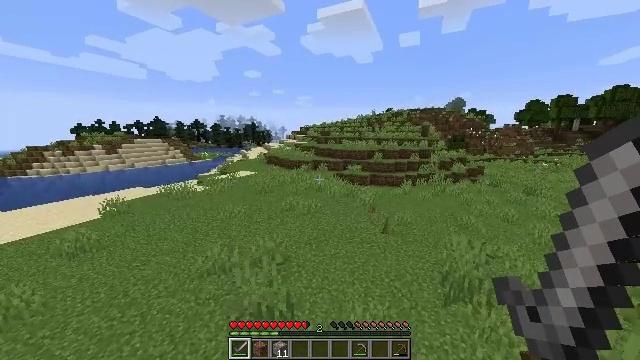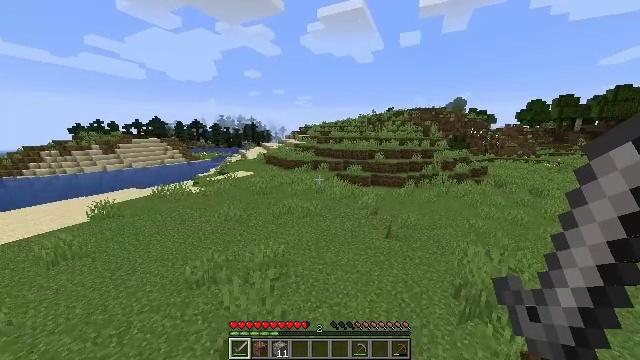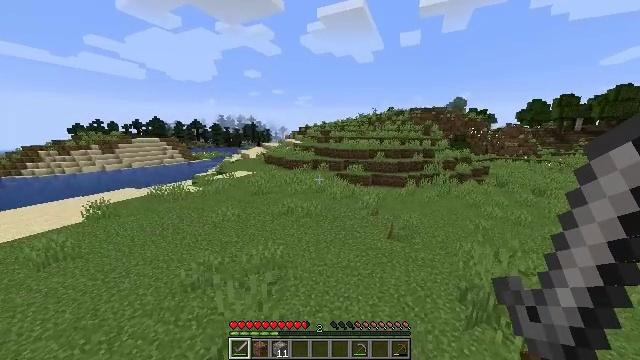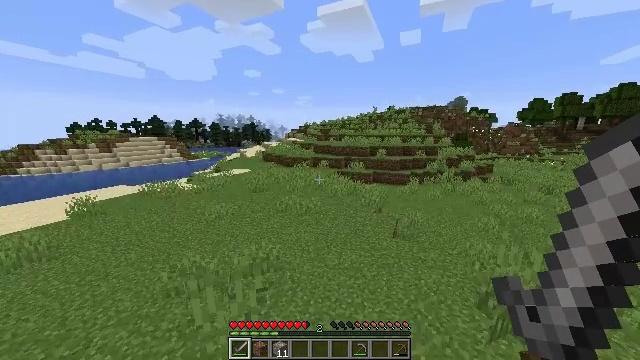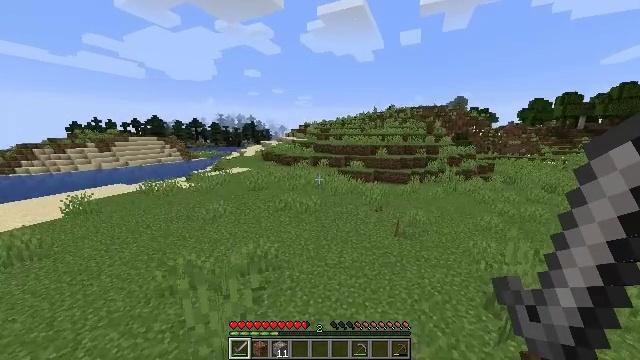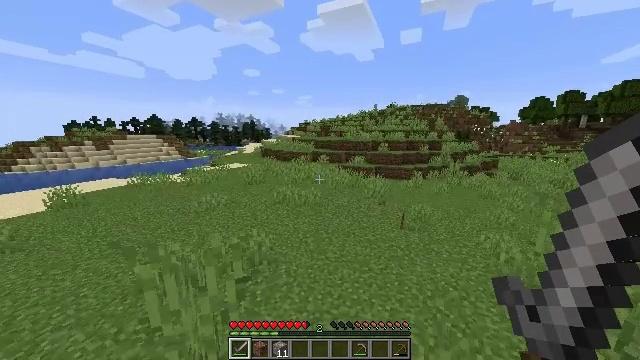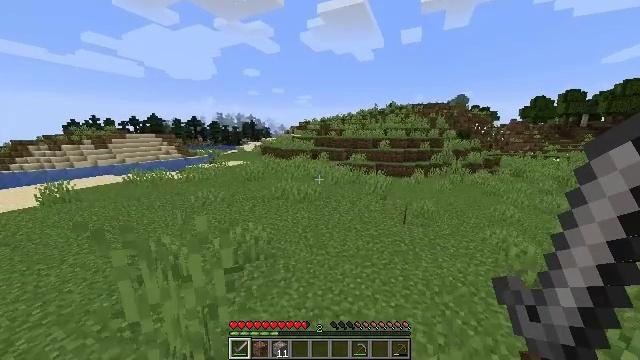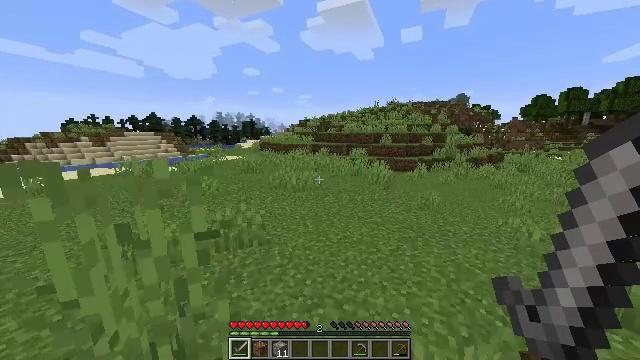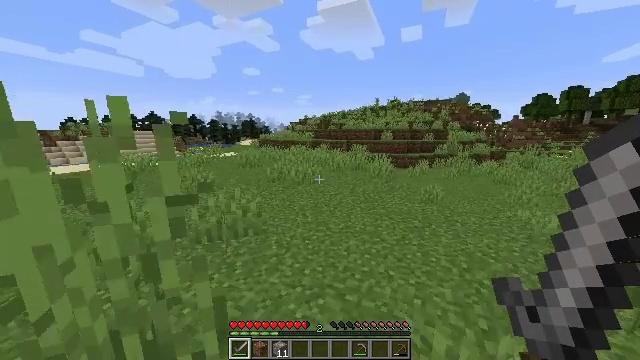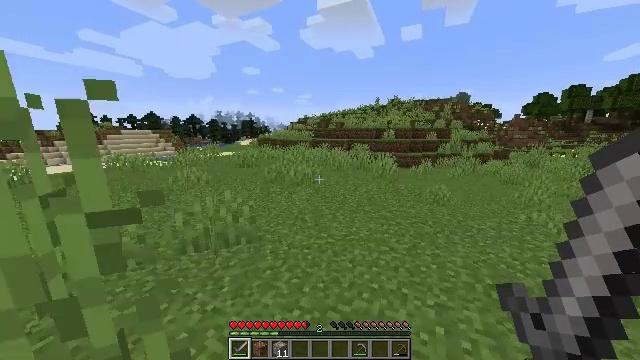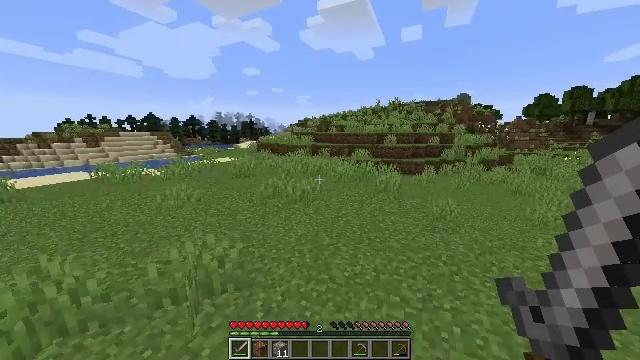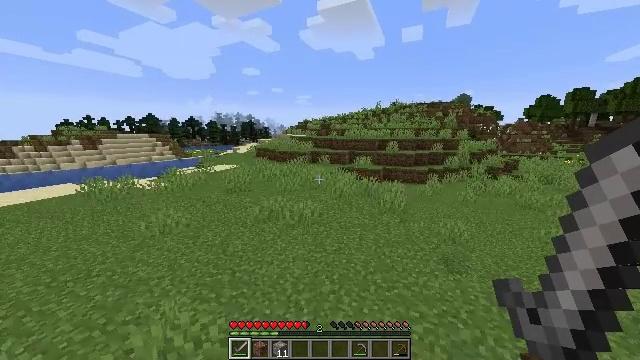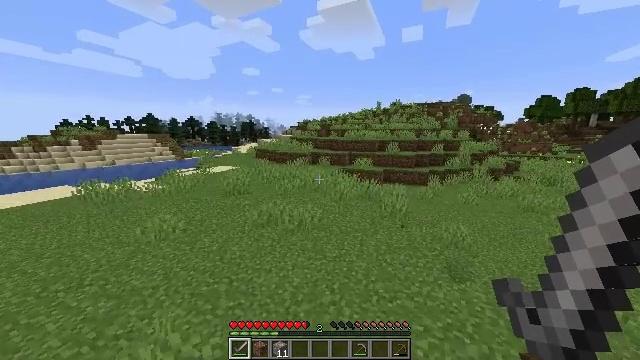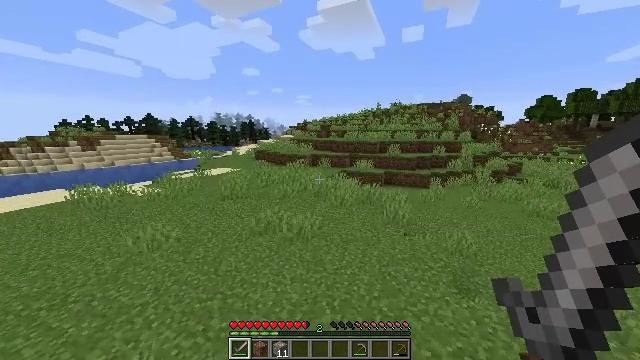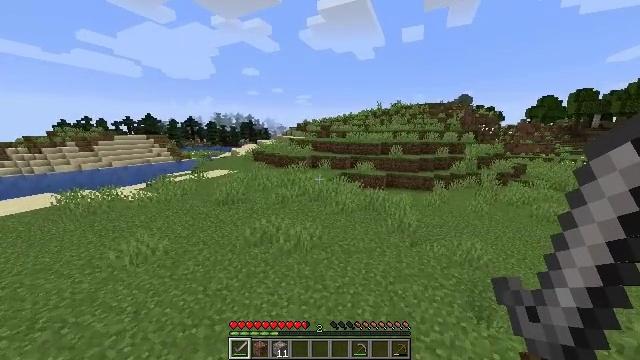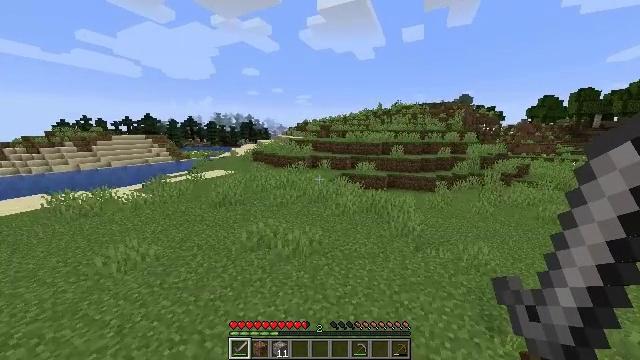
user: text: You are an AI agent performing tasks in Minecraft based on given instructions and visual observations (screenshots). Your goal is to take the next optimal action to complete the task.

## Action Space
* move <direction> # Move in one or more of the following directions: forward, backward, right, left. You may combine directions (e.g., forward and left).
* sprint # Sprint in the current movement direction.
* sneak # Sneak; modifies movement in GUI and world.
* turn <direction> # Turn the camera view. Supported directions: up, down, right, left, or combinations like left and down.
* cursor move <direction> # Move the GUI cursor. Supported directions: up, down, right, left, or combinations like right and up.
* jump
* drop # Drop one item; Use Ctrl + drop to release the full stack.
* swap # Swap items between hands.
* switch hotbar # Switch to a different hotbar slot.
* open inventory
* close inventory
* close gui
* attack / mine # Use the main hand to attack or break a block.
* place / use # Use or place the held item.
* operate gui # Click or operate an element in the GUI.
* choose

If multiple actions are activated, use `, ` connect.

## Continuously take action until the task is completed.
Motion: motion action
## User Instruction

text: Mine the white bed.
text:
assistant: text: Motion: move forward, jump
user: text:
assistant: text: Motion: move forward, jump
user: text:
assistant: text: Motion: move forward, jump
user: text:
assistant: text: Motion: move forward, jump
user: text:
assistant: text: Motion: move forward, jump
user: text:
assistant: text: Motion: move forward, jump
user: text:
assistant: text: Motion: move forward, jump
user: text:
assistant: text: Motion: move forward, jump
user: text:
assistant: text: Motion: move forward, jump
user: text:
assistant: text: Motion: move forward, jump
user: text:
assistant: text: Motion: move forward, jump
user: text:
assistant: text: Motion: move forward, jump
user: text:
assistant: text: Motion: move forward, jump
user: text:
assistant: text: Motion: move forward
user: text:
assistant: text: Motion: move forward
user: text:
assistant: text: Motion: move forward
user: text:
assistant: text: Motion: move forward
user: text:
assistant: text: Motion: move forward
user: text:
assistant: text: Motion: move forward
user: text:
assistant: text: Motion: move forward
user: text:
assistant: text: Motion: move forward
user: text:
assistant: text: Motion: move forward
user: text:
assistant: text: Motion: move forward
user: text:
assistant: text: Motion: move forward
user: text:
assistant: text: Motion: move forward
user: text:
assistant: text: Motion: move forward
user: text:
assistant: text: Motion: move forward
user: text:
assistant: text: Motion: move forward
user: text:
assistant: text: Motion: move forward
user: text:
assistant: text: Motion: move forward